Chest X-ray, PA view. Patient: 60 years old, sex M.
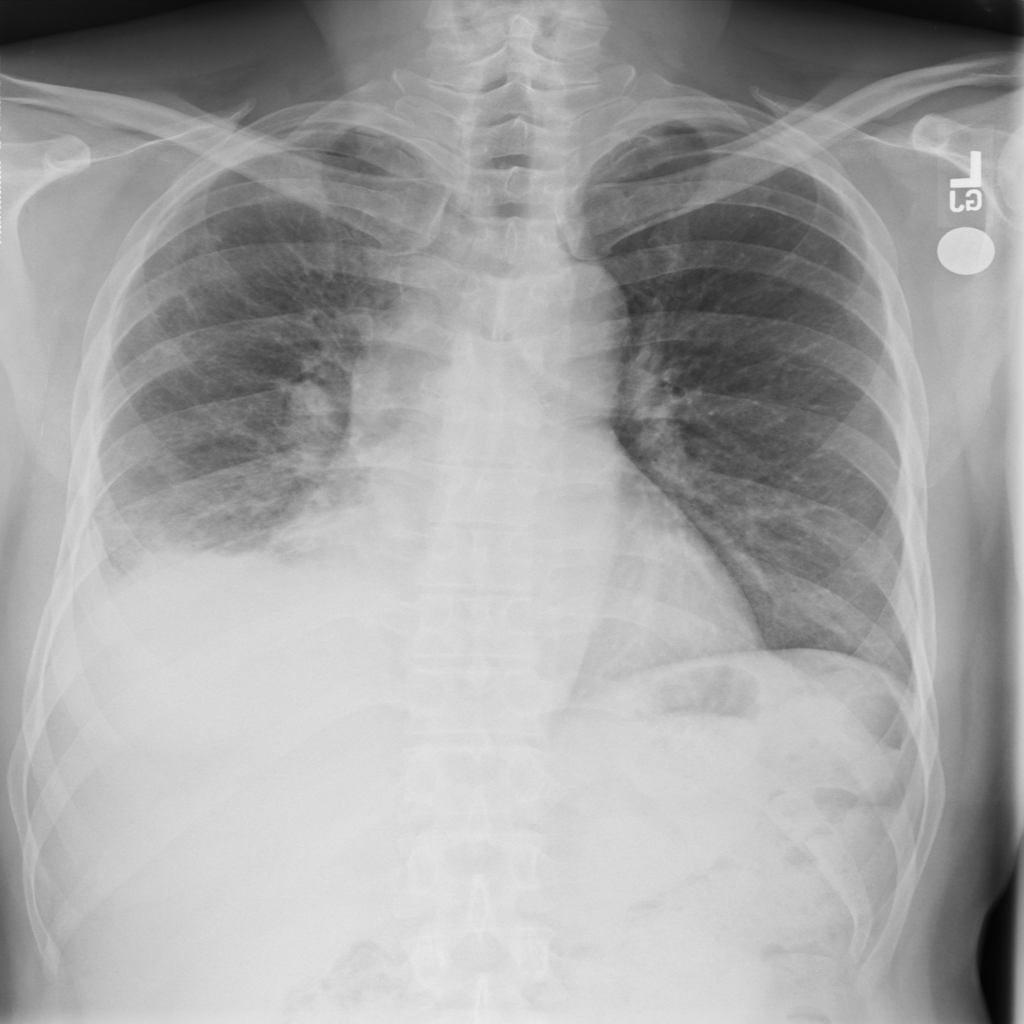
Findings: Effusion, Infiltration, Pneumothorax